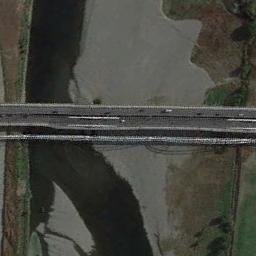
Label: bridge